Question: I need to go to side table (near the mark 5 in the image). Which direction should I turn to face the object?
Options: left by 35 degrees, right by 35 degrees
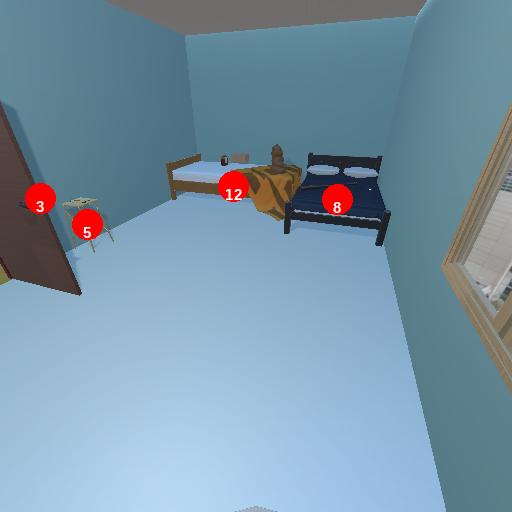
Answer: left by 35 degrees